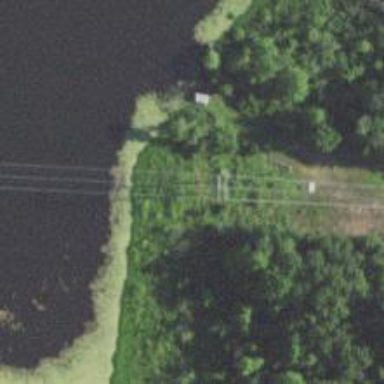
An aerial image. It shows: Crossing power tower.